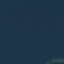
Land use / land cover: SeaLake